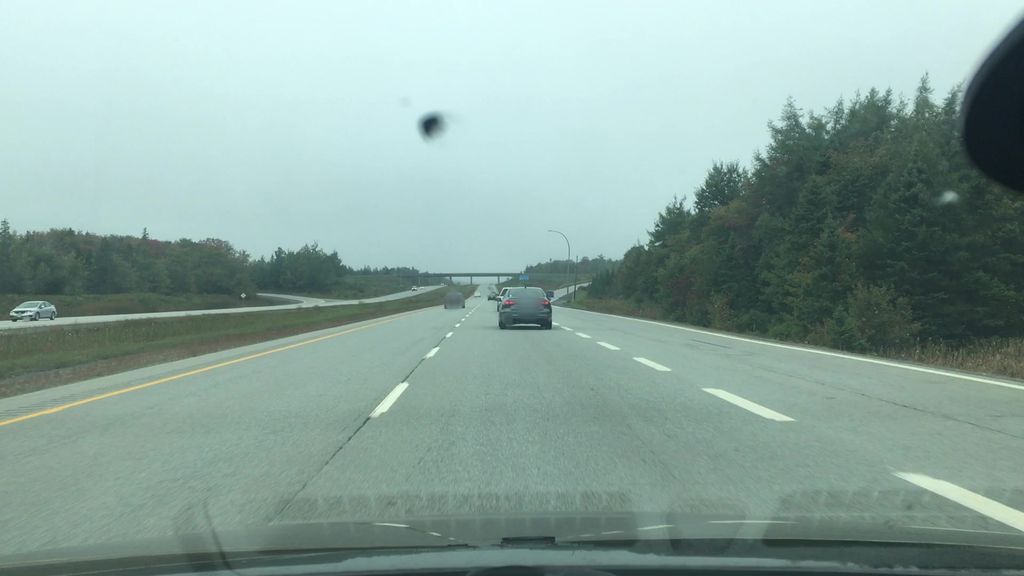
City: halifax